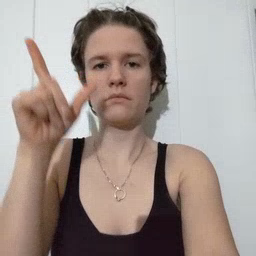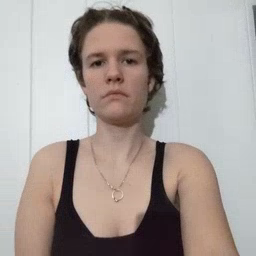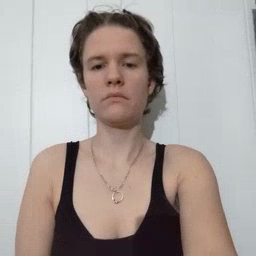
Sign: awake